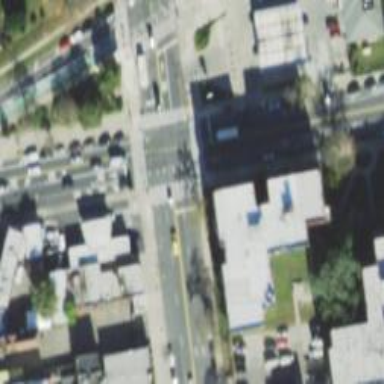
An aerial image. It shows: Footway with asphalt surface and zebra crossing.